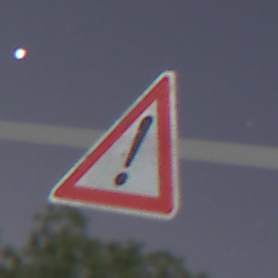
Verkehrszeichen: Gefahrenstelle
Umgebung: Outdoor, Nature
Tageszeit: Night
Wetter: Clear
Licht: Natural
Jahreszeit: NotSpecified
Kontrast: HighContrast